Question: In the organizer inside Xcode I see the following. What icon represent the image here and does it impact the consumer of the application?
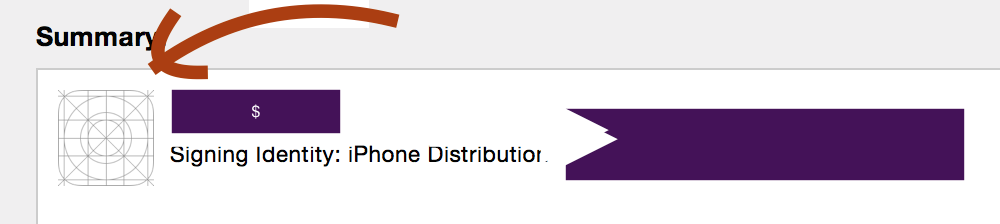
Answer: My two cents: if you see it showing up on the phone and are sure you added all the icon/artwork files in there, you probably have nothing to worry about.
Optionally, you could see what results you get with the Xcode->Window->Organizer->Archives->YourApp-> "Validate" button,
or
You might try submitting it to the app store with the "Wait-until-I-tell-you-to-publish-it" (paraphrased) option checked, and see what it looks like in your itunes connect account. If you see the icons/artwork there and all looks dandy, you should be good to go. That way if anything looks funny, you can resubmit the icons ( I believe you can just do that as meta-data and not an entire binary ) before it goes live.
I'm fairly positive iTunes would most likely reject and not publish an app that contained no icons/artwork.